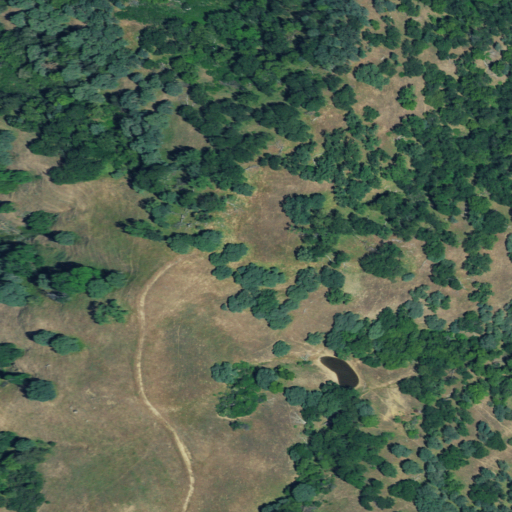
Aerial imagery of mountain in California named Larios Peak containing mixed forest, shrub, and grassland